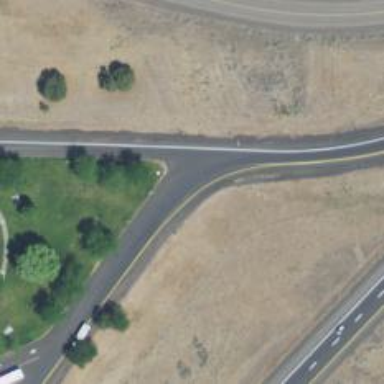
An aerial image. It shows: Asphalt road leading to service rest area.